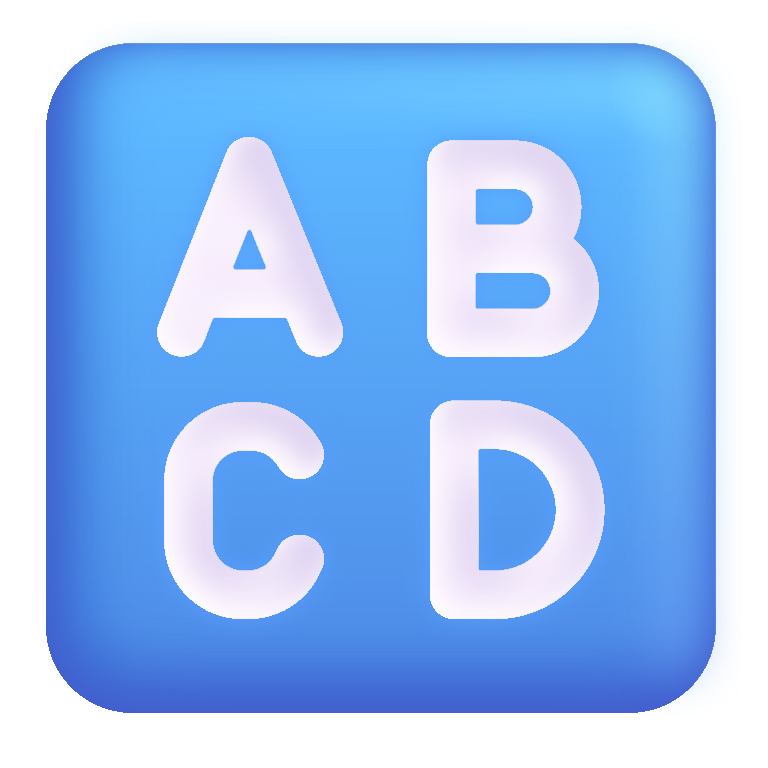
input latin uppercase color